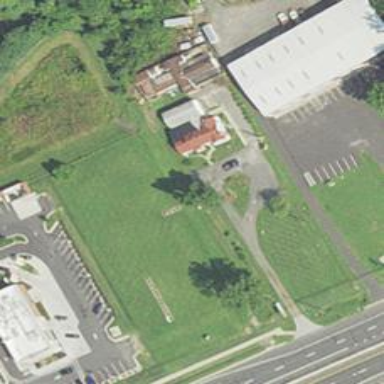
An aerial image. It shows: Veterinary facility.